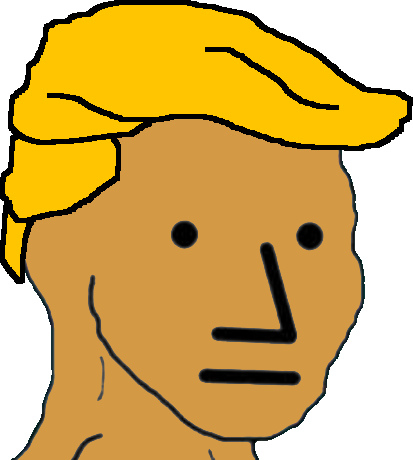
Label: 5_NPC